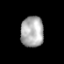
Tissue: prostate
Cell type: T cells
Senescence score: 0.3202
Nuclear area (px): 691
Mean DAPI intensity: 173.065